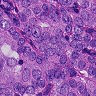
Metastatic tissue present: yes